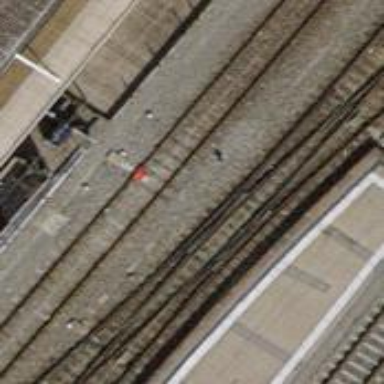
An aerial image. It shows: Railway switch.